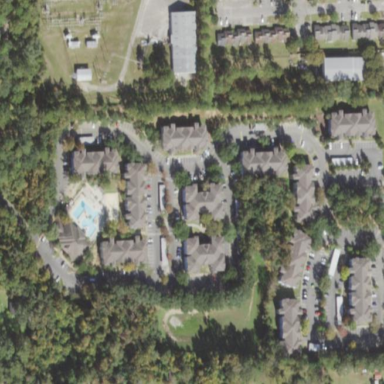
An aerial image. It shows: Residential area with apartments.